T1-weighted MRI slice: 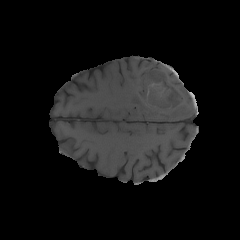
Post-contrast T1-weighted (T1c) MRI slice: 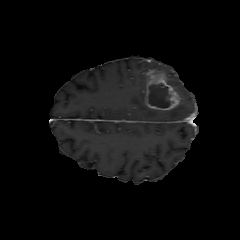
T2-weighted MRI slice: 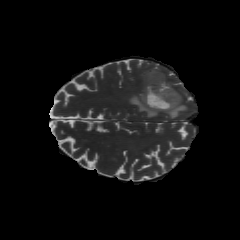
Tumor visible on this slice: yes